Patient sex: M
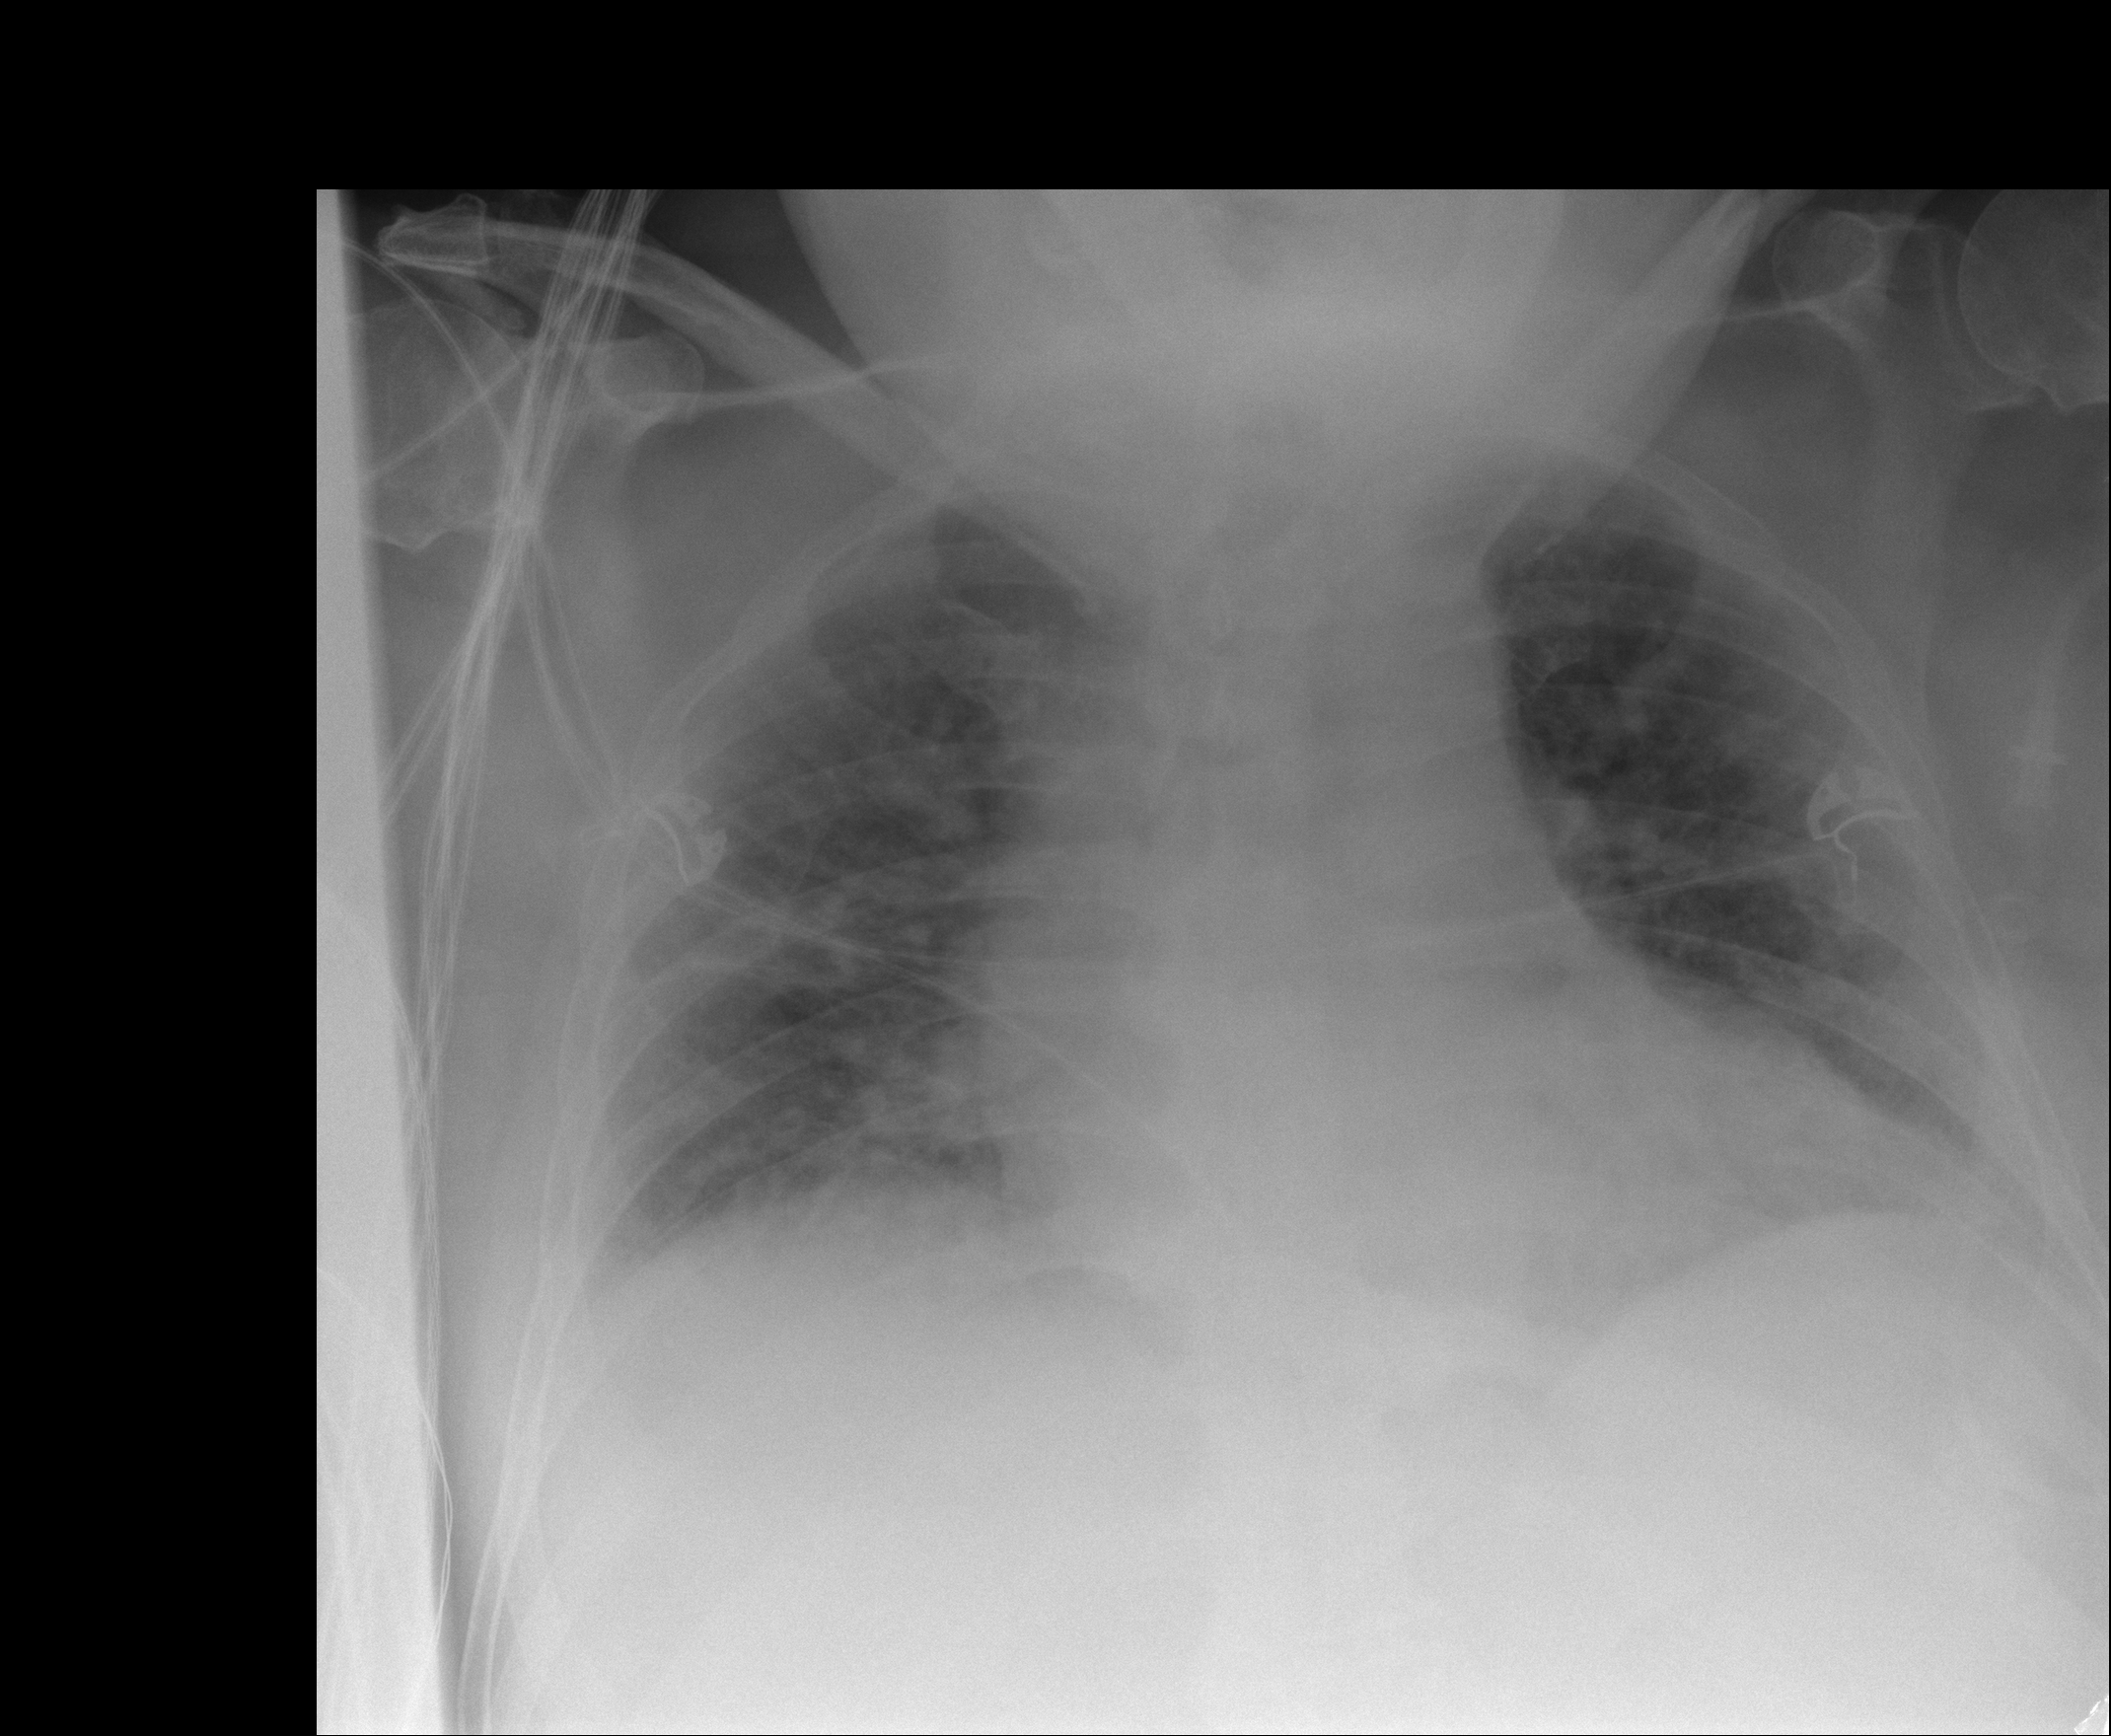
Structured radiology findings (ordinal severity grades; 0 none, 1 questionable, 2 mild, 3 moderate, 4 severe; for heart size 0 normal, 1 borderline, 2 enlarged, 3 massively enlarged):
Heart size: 2
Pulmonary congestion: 2
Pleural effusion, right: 0
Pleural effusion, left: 0
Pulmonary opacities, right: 0
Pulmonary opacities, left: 0
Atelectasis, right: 0
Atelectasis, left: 0